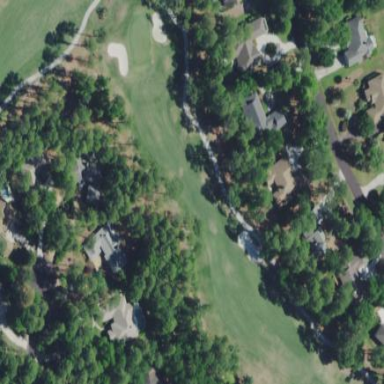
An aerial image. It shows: Scenic golf fairway.